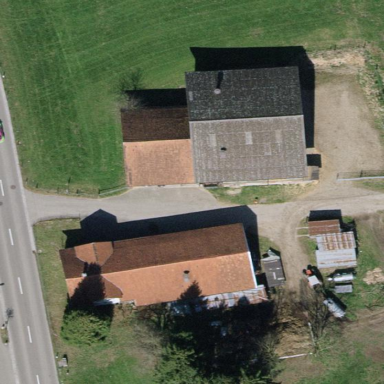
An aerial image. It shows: Farmyard area.